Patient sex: M
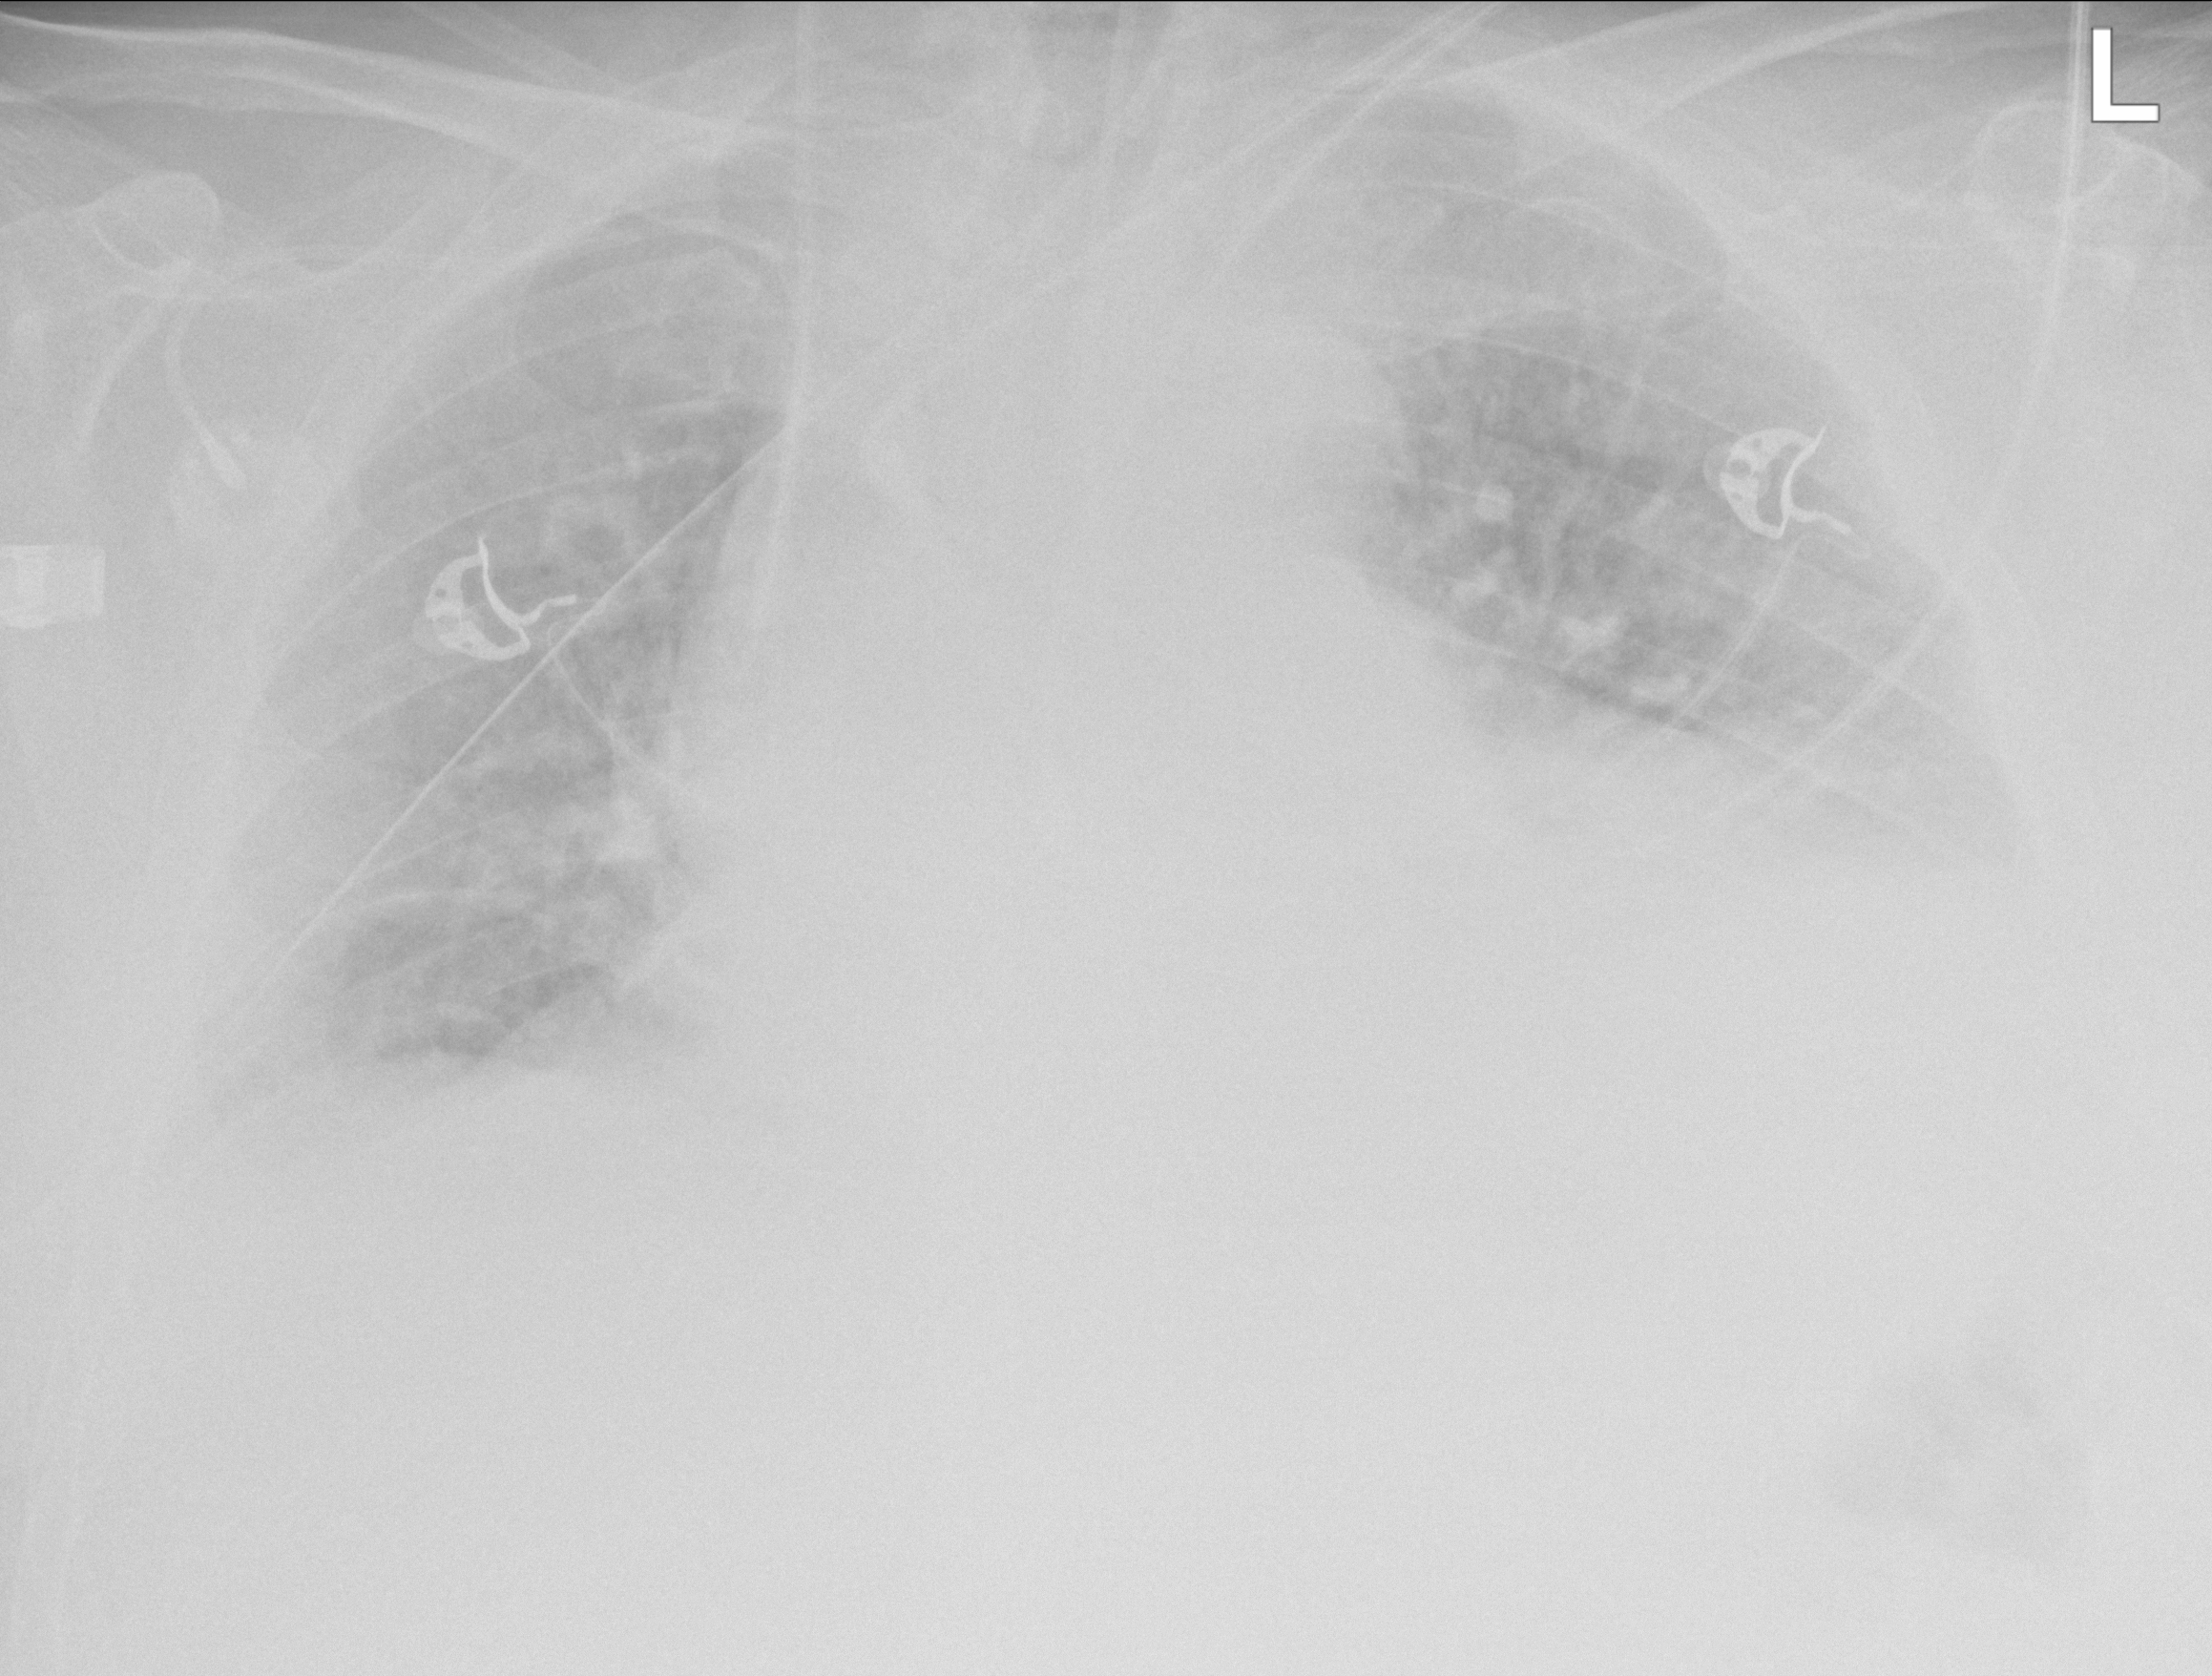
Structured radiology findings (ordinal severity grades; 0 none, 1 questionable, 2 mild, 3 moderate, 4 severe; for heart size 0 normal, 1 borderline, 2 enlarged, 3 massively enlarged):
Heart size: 1
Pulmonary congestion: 2
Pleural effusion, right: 0
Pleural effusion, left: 3
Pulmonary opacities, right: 1
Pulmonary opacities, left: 1
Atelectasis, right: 2
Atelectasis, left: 2